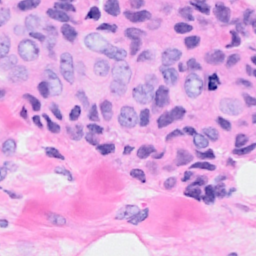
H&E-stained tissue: Breast